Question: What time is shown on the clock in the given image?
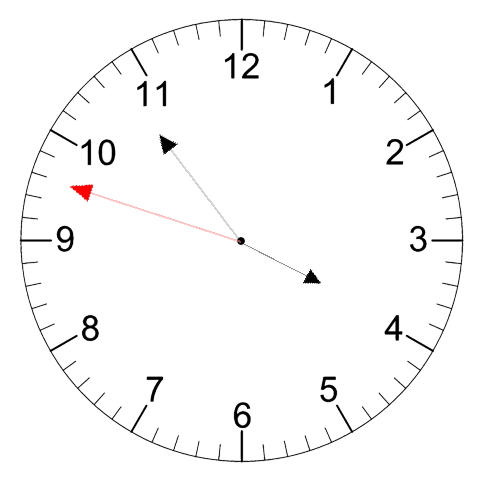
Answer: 03:53:48